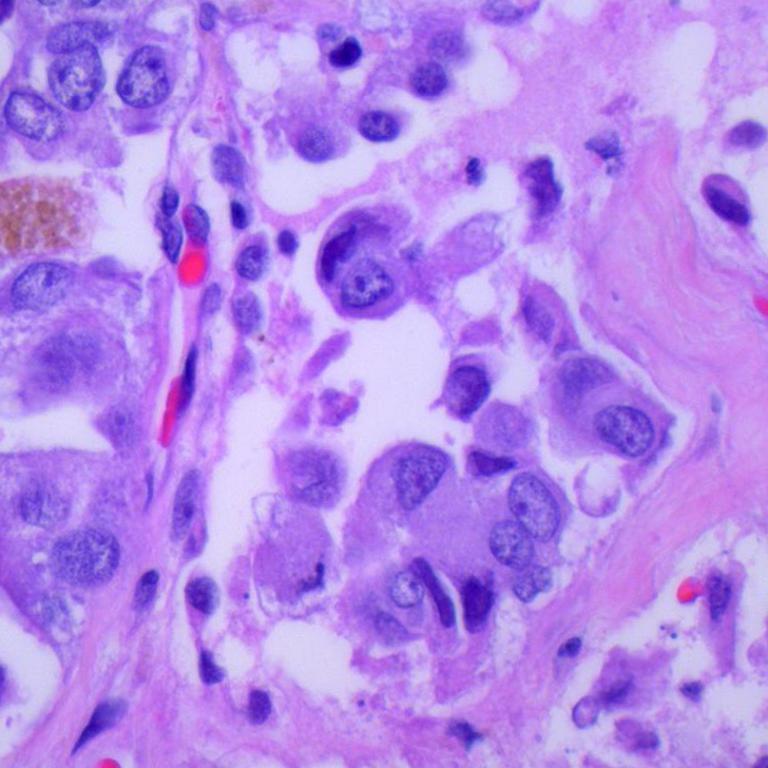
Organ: lung
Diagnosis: adenocarcinomas